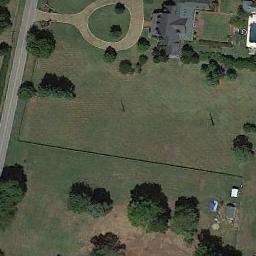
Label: meadow